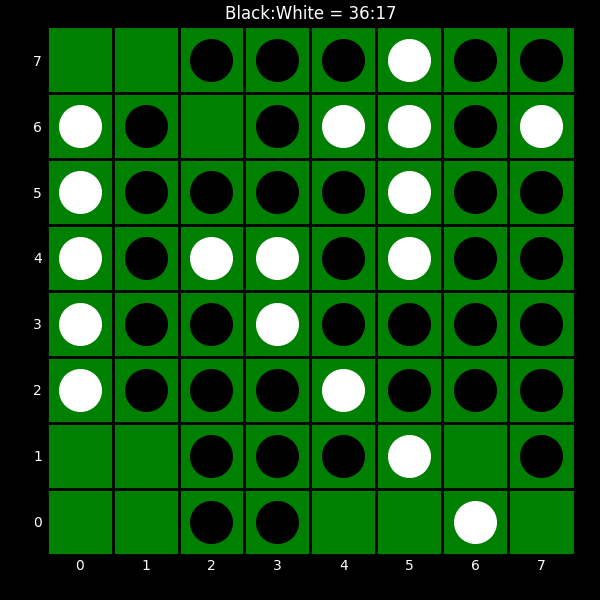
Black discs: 36
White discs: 17